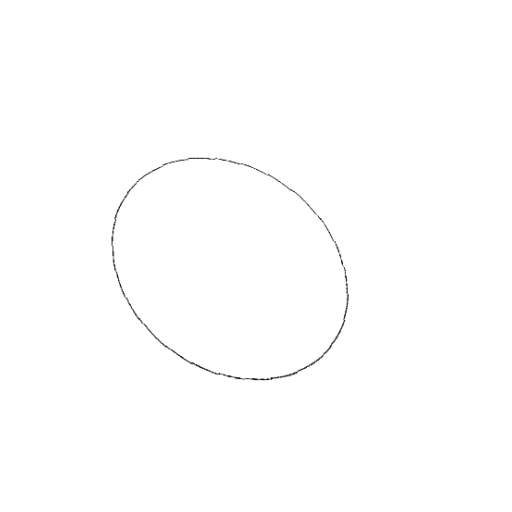
Crossing number: 0